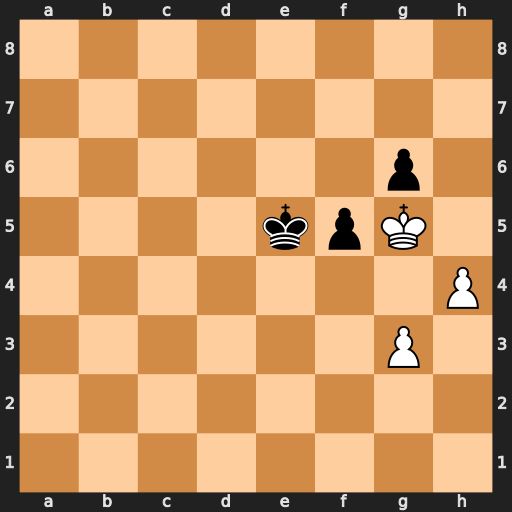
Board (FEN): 8/8/6p1/4kpK1/7P/6P1/8/8
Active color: w
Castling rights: -
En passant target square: -
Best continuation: Kxg6 f4 gxf4+ Kxf4 h5